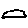
Label: cloud